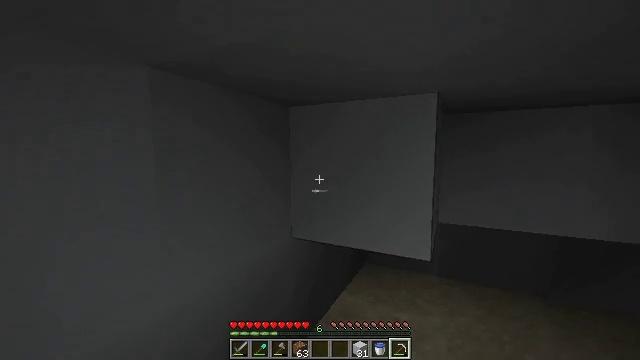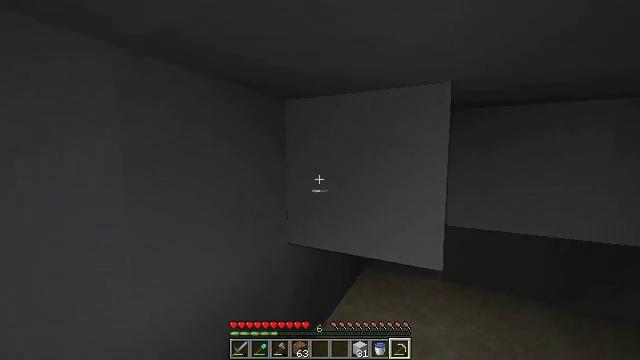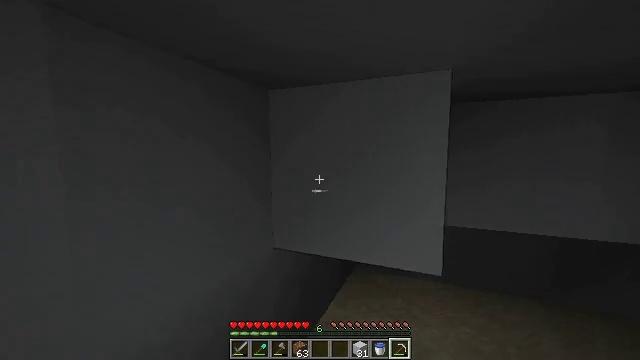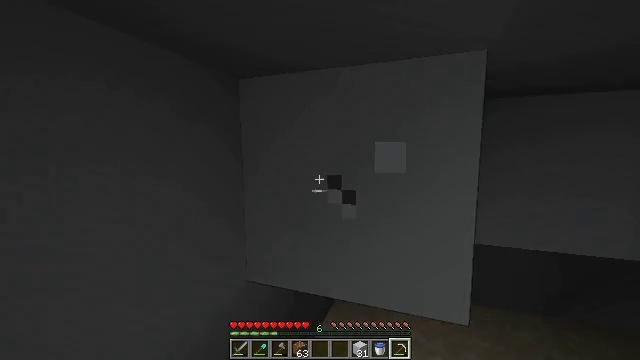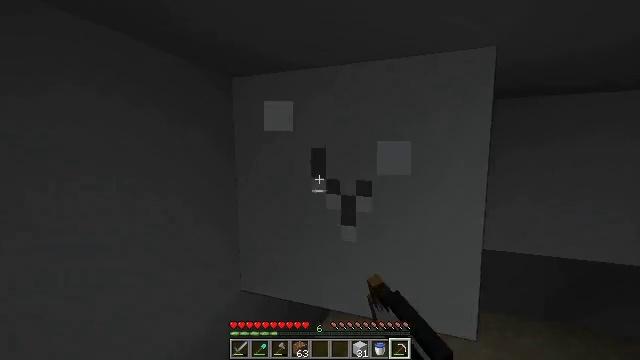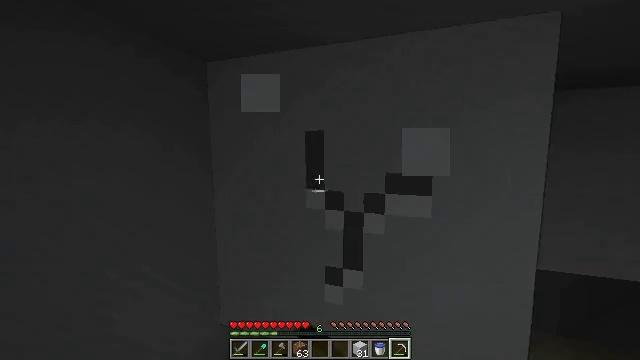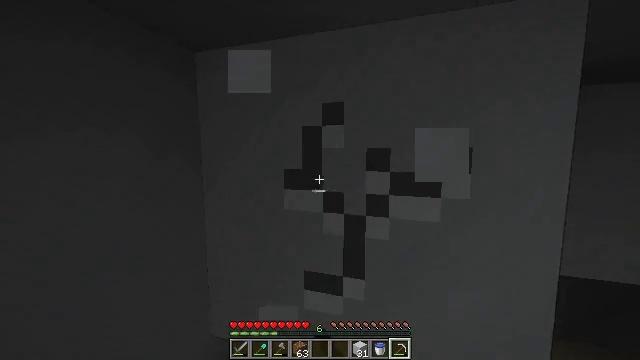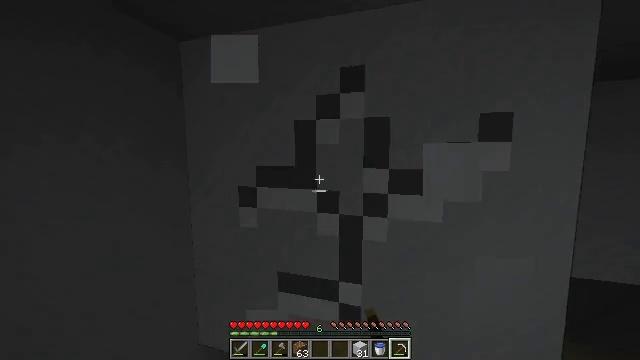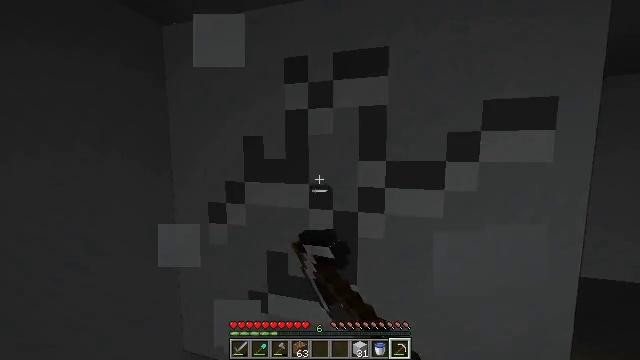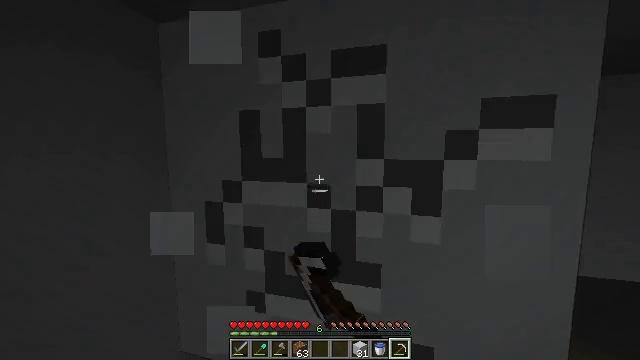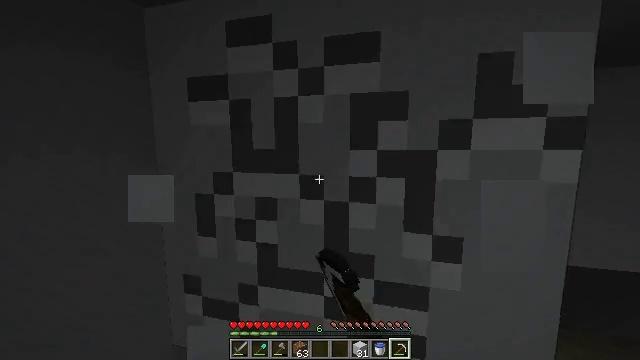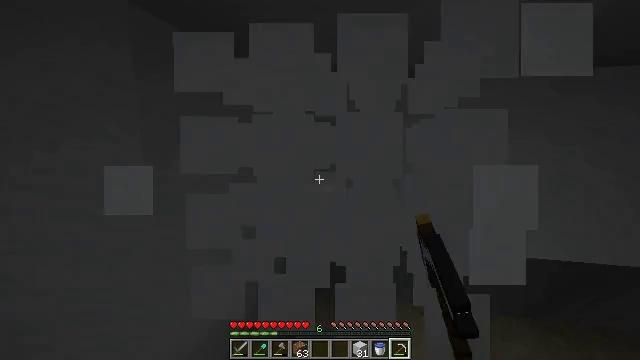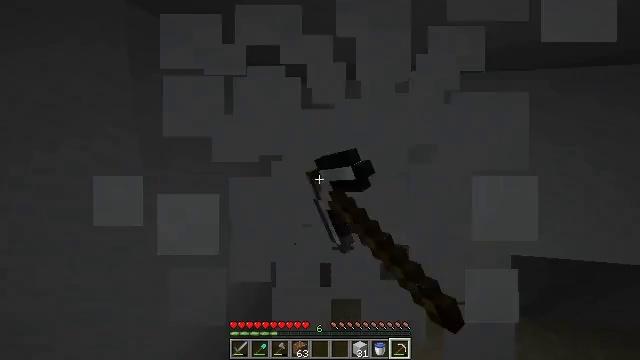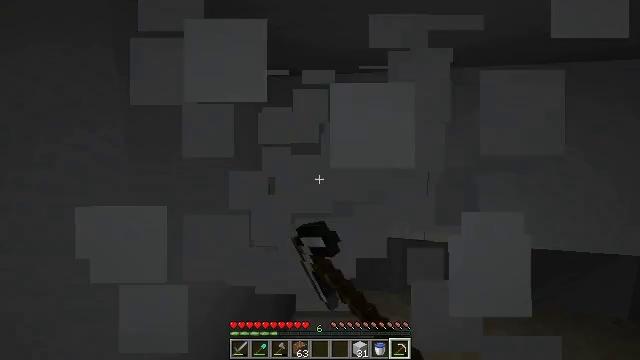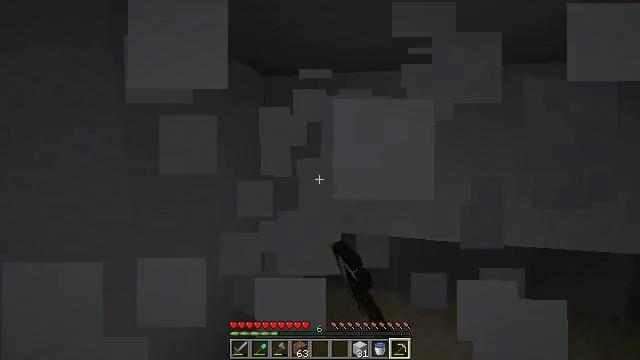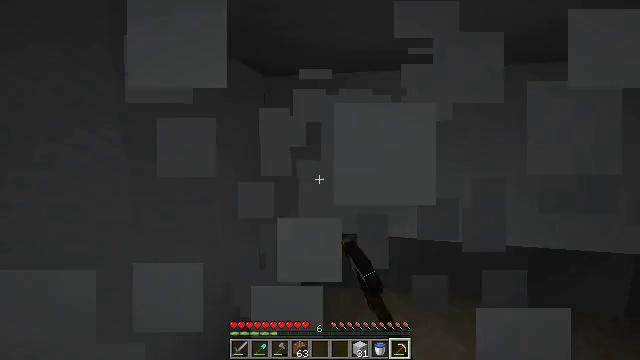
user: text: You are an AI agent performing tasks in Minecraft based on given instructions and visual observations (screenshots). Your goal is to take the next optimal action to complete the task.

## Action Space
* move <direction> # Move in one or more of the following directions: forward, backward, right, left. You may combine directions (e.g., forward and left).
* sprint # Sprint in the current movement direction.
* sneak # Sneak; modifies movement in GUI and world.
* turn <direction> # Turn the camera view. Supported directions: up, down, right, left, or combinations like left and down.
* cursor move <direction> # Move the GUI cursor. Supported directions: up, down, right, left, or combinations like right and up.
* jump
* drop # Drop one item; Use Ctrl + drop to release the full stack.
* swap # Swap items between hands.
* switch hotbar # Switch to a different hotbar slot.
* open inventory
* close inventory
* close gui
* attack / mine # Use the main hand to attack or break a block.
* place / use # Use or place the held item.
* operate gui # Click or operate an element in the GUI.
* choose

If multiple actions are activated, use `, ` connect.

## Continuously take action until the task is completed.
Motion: motion action
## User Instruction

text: Attack the white concrete block to obtain it.
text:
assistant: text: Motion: move forward
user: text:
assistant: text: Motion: move forward, turn right
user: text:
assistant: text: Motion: move forward, turn right, attack / mine
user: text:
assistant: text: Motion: move forward, attack / mine
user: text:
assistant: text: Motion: attack / mine
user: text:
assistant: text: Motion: attack / mine
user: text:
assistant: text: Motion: turn right, attack / mine
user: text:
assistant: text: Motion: turn right, attack / mine
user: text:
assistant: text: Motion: attack / mine
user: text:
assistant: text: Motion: turn right and down, attack / mine
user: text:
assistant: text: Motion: turn right, attack / mine
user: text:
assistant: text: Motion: attack / mine
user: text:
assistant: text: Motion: turn right and down, attack / mine
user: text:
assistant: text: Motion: attack / mine
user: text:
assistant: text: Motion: attack / mine
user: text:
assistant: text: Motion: attack / mine
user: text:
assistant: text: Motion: no_op
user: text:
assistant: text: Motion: move forward
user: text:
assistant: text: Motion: move forward
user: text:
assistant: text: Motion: move forward
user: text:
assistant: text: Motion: move forward, turn right
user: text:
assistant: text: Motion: move forward
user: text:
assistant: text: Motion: move forward, turn right
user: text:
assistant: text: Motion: move forward, turn right
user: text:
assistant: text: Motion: turn right
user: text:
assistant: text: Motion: turn right
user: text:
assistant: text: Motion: turn right
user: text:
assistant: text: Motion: turn right and up
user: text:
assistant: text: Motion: move back, turn left and up
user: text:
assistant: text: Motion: move back